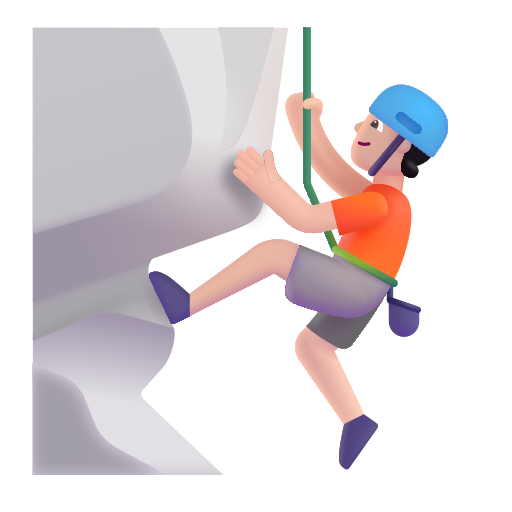
person climbing color light